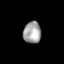
Tissue: skin
Cell type: Fibroblasts
Senescence score: 0.719
Nuclear area (px): 380
Mean DAPI intensity: 161.542